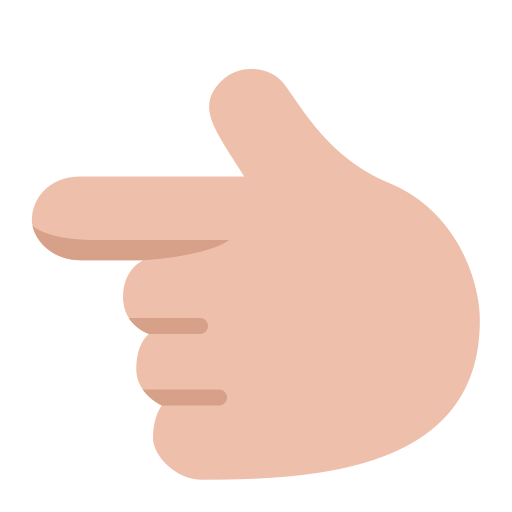
backhand index pointing left flat  light